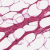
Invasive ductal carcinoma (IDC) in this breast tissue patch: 0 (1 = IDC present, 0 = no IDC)